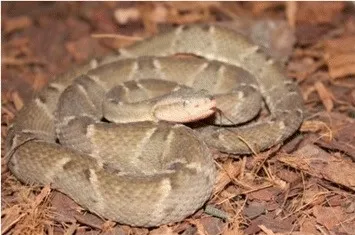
Bothrops marajoensis of the Marajo archipelago. Photo by Leandro Oliveira.
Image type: medical_photograph (other_medical_photograph)